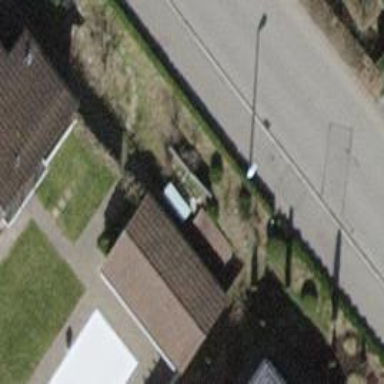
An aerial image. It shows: Hedge barrier.